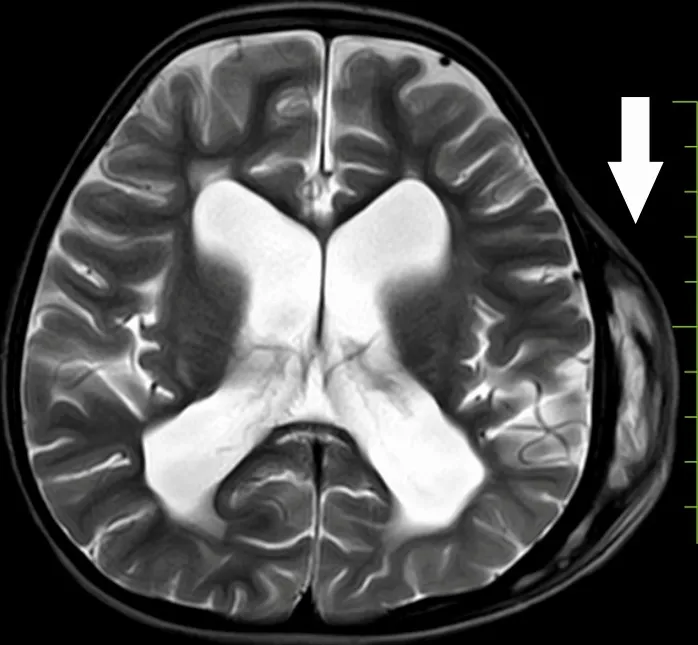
Bilateral ventricular dilatation.
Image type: radiology (mri)